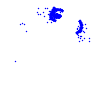
Particle: electron